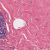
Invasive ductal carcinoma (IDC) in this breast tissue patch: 0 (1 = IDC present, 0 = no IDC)